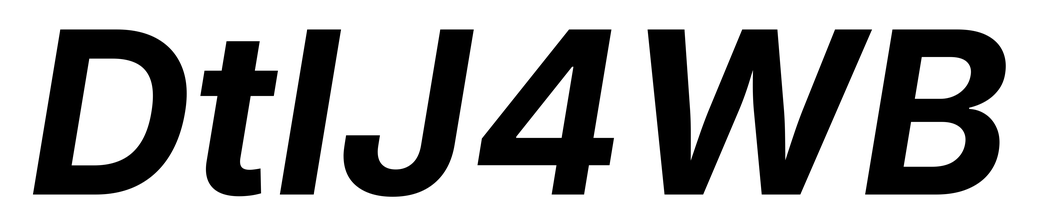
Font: Inter-Italic_Bold_Italic